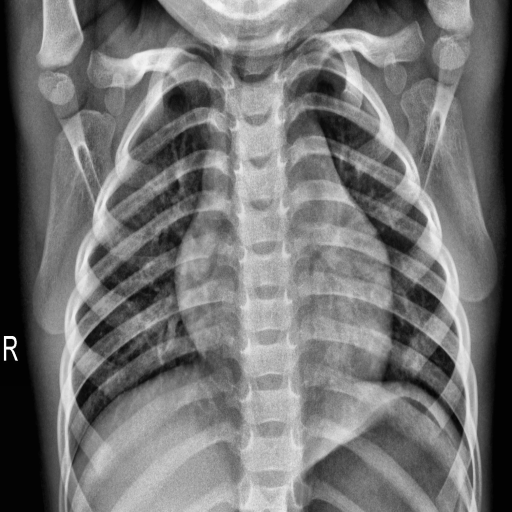
Finding: NORMAL